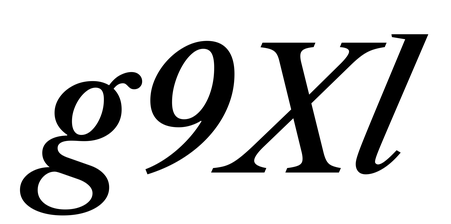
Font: LibreCaslonText-Italic_Medium_Italic